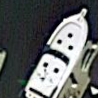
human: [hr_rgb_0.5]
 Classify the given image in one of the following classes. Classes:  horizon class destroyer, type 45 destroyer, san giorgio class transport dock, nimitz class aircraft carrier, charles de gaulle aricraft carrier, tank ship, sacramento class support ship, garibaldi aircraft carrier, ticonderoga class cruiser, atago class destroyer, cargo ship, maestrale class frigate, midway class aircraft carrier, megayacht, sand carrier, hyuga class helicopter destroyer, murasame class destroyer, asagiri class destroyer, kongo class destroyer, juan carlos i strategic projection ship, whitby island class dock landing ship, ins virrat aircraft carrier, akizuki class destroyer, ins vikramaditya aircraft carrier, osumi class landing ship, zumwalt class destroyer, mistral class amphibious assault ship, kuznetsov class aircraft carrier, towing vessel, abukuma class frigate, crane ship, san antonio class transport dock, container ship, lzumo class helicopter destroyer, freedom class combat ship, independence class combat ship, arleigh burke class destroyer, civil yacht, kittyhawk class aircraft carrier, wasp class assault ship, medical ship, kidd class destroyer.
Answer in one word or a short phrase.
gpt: Civil yacht